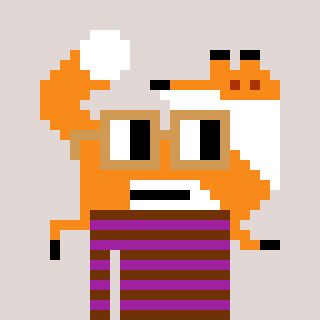
a pixel art character with square brown glasses, a fox-shaped head and a magenta-colored body on a warm background